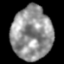
Tissue: lung
Cell type: Endothelial cells
Senescence score: 0.1792
Nuclear area (px): 2114
Mean DAPI intensity: 147.796